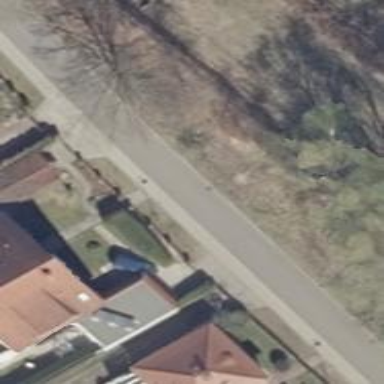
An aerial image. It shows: Residential road with asphalt surface. There is sidewalk on the left side.